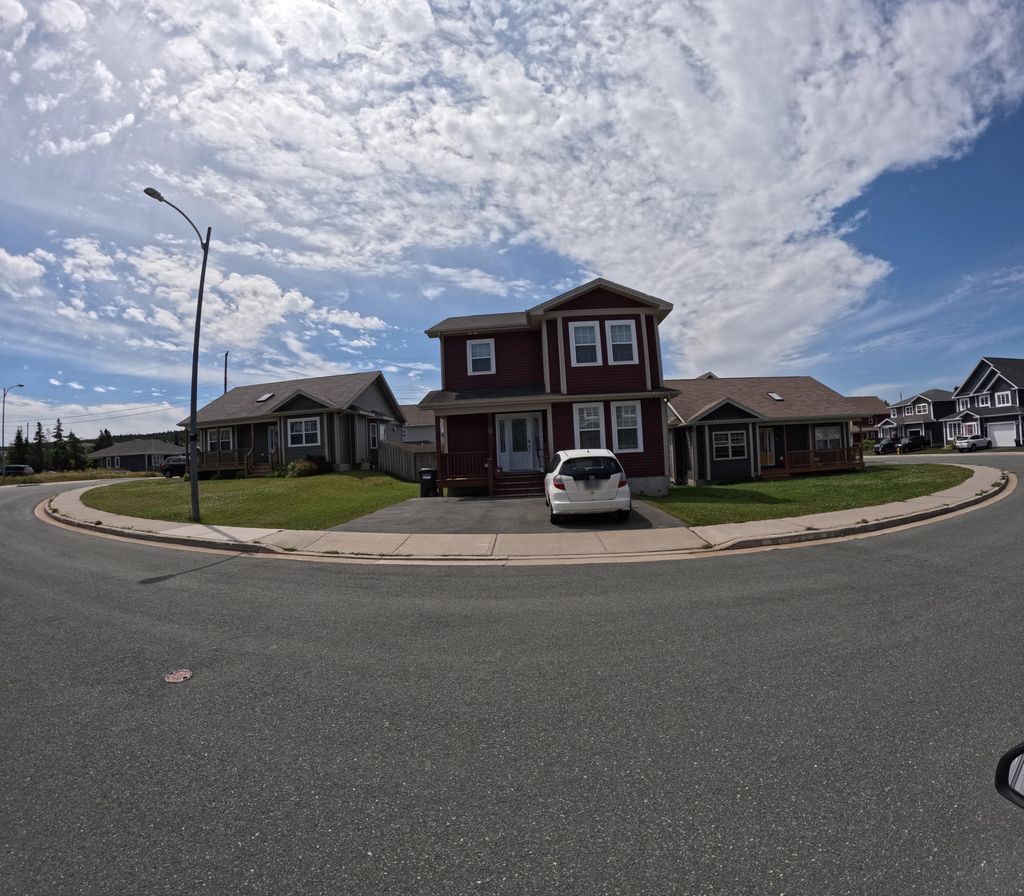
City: st_johns